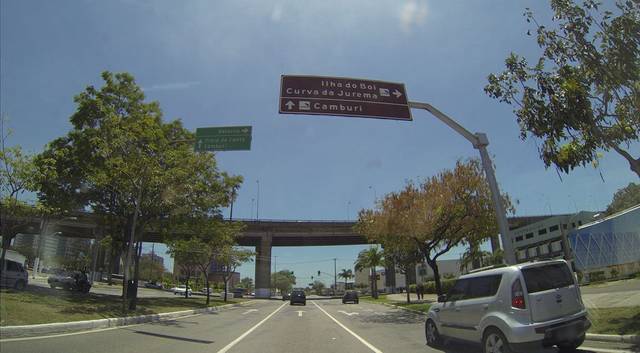
Region: Brazil
Coordinates: -20.315, -40.291